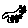
Label: cat